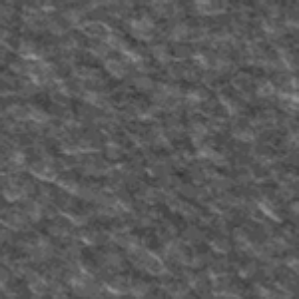
Label: frost